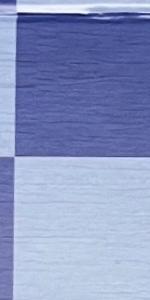
Label: Empty